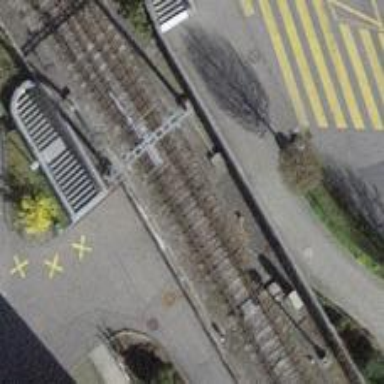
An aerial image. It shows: Railway switch.